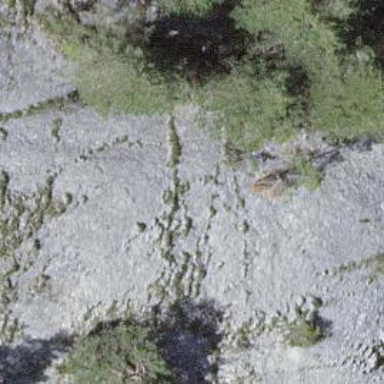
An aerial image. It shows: Cliff in nature.